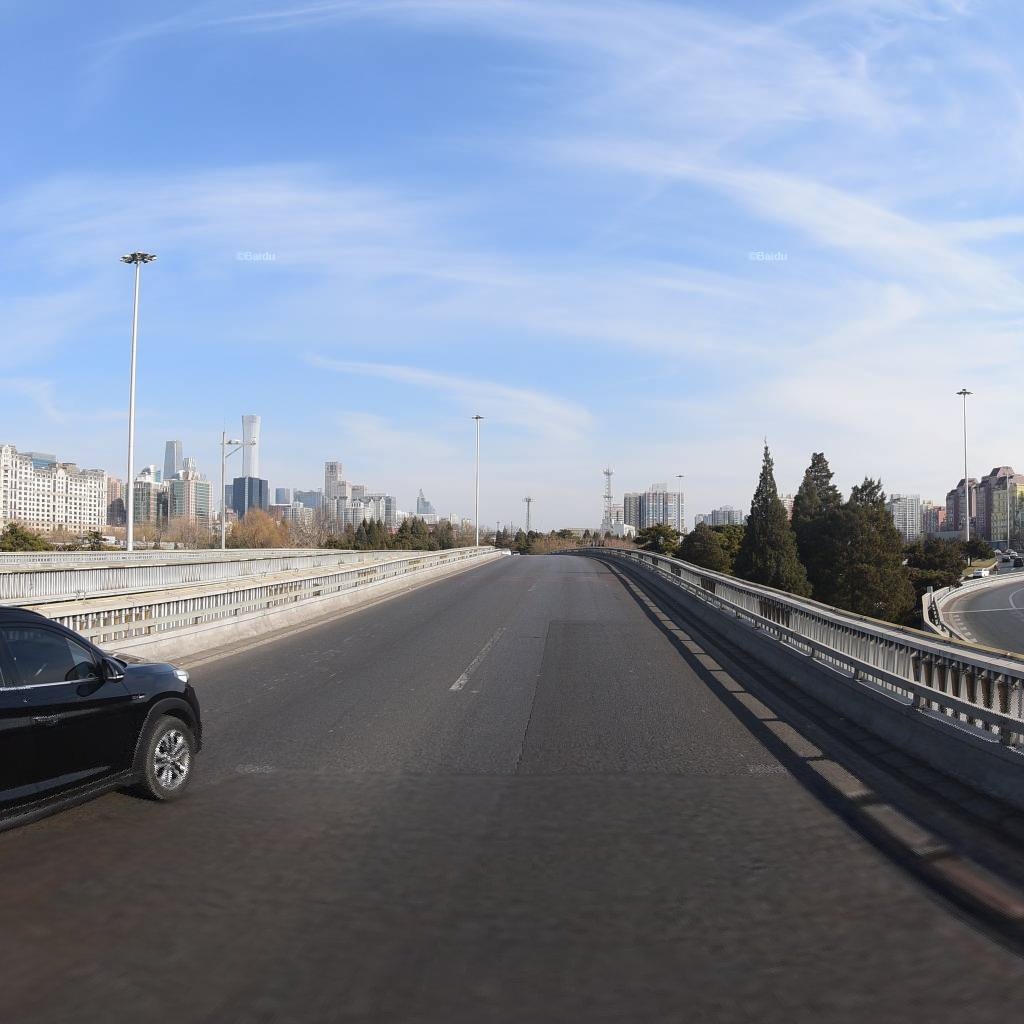
Region: Dongcheng
Road damage annotations: longitudinal crack